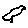
Label: bird